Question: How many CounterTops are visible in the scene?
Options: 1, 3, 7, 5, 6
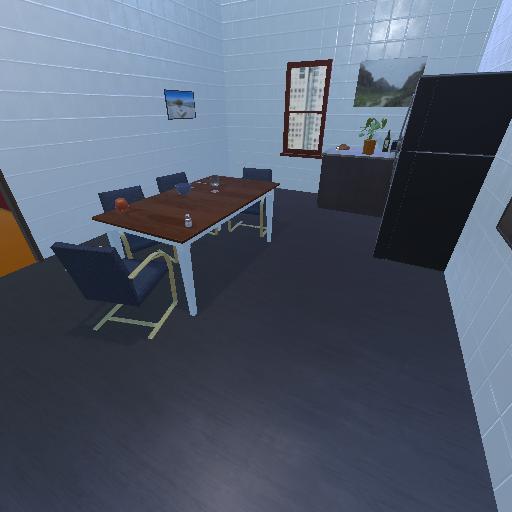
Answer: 1